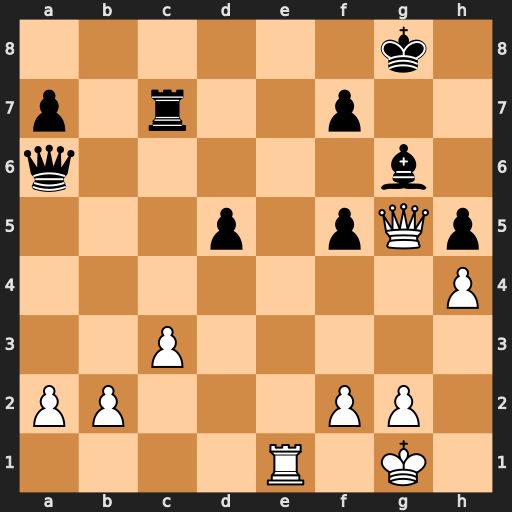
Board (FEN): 6k1/p1r2p2/q5b1/3p1pQp/7P/2P5/PP3PP1/4R1K1
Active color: w
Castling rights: -
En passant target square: -
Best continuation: Qd8+ Kh7 Qxc7